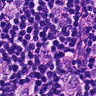
Metastatic tissue present: yes